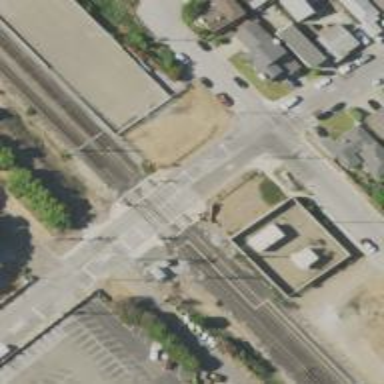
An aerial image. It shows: Railway crossing.